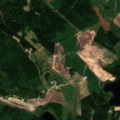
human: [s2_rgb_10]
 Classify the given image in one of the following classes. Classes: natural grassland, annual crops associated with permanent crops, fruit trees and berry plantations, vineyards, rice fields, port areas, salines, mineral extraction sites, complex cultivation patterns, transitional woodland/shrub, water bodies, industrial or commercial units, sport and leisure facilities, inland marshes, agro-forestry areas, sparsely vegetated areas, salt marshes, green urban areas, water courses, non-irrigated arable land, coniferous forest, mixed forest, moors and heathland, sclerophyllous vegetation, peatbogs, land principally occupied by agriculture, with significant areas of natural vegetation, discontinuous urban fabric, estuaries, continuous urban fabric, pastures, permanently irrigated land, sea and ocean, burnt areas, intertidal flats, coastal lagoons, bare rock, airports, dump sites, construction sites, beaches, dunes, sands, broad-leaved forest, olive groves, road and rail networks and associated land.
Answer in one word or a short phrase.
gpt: non-irrigated arable land, broad-leaved forest, mixed forest